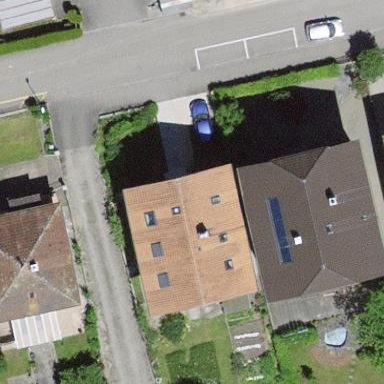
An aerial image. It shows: Residential building.